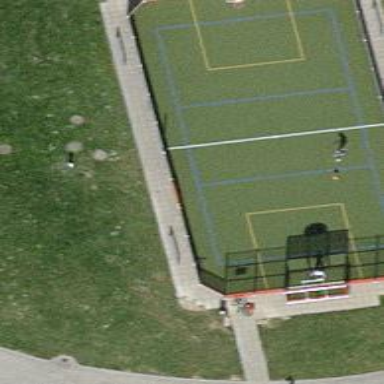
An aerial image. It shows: Multi-sport pitch for leisure land activities.